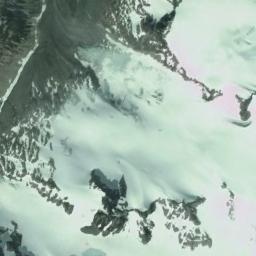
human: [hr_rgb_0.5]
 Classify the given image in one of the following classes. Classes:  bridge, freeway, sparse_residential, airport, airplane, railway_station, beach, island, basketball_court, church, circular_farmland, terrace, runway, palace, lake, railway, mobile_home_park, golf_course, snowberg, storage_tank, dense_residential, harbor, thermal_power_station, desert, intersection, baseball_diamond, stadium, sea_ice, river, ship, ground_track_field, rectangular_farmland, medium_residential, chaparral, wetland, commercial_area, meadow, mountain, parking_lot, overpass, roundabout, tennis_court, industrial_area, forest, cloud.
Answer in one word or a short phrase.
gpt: snowberg